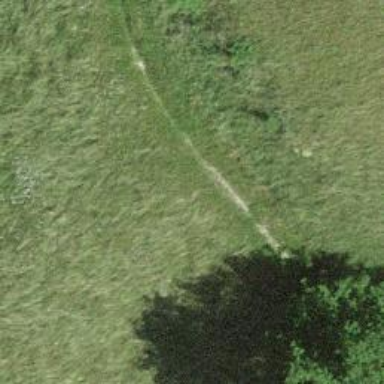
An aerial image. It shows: Track with very rough surface.